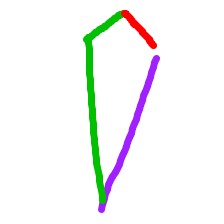
Shape: kite